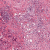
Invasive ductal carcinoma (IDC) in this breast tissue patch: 1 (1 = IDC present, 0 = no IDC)